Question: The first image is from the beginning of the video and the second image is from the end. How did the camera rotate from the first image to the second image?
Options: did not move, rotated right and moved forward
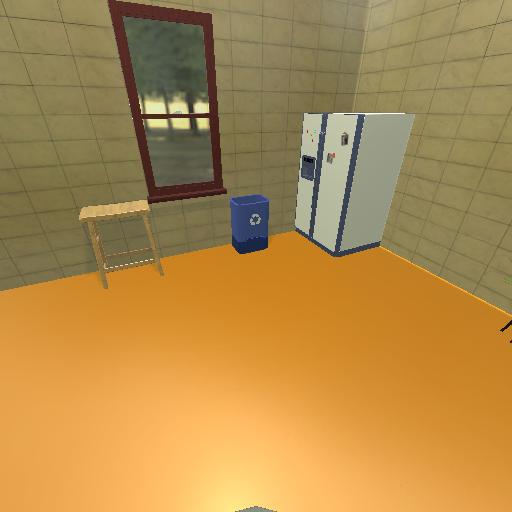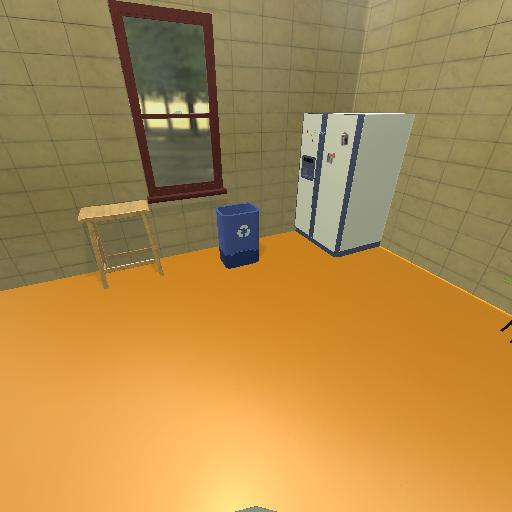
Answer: did not move